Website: lowes
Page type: review-order
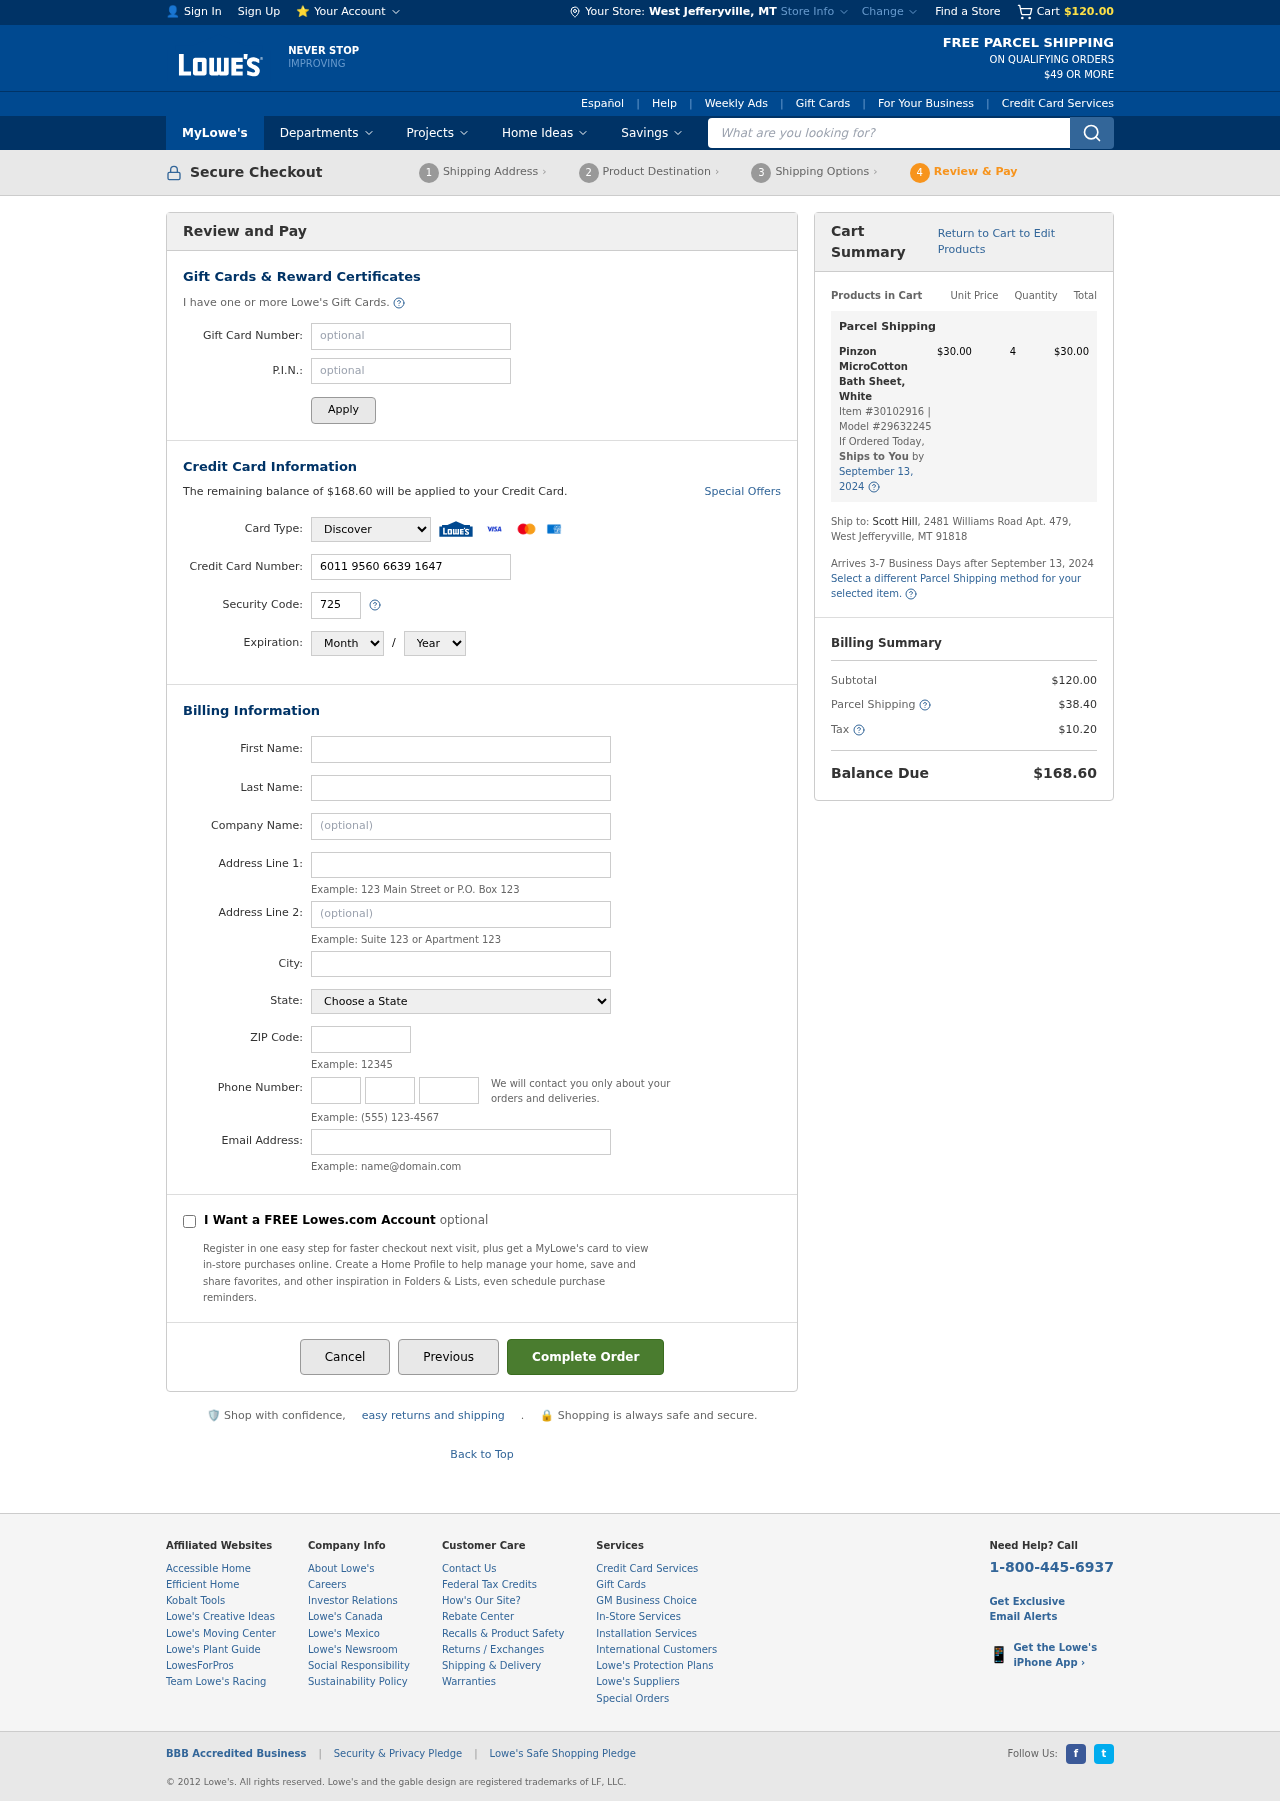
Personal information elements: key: PII_CARD_CVV
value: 725
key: PII_CARD_EXPIRY_MONTH
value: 02
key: PII_CARD_EXPIRY_YEAR
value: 26
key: PII_CARD_NUMBER
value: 6011 9560 6639 1647
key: PII_CARD_TYPE
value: Discover
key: PII_CITY
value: West Jefferyville
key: PII_CITY_STATE
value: West Jefferyville, MT
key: PII_EMAIL
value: scotthill@gmail.com
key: PII_FIRSTNAME
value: Scott
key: PII_LASTNAME
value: Hill
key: PII_PHONE_AREA
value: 976
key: PII_PHONE_PREFIX
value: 290
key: PII_PHONE_SUFFIX
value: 6961
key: PII_POSTCODE
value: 91818
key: PII_STATE
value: Montana
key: PII_STREET
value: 2481 Williams Road Apt. 479
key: PII_STREET2
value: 2481 Williams Road Apt. 479
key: PII_STREET2
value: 684 Mitchell Throughway Suite 526
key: PII_FULLNAME2
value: Scott Hill
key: PII_CITY_STATE_ZIP2
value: West Jefferyville, MT 91818
Product elements: key: PRODUCT1_NAME
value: Pinzon MicroCotton Bath Sheet, White
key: PRODUCT1_PRICE
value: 30
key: PRODUCT1_QUANTITY
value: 4
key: PRODUCT1_ITEM_NUMBER
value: Item #30102916
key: PRODUCT1_MODEL_NUMBER
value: Model #29632245
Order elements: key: ORDER_SUBTOTAL
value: $120.00
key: ORDER_BALANCE_DUE
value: $168.60
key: ORDER_SHIPPING_DATE
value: September 13, 2024
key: ORDER_ITEM_TOTAL
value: $30.00
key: ORDER_SHIPPING_DATE2
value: September 13, 2024
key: ORDER_SHIPPING_COST
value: $38.40
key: ORDER_TAX
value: $10.20
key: ORDER_TOTAL
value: $168.60
Search elements: key: HEADER_SEARCH
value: What are you looking for?